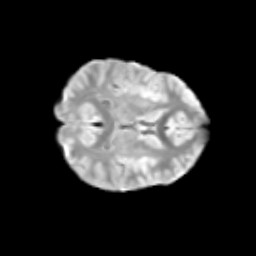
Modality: T2w
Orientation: axial
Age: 11
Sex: male
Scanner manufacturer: siemens
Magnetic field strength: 3 T
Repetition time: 3.8 s
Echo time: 0.07 s